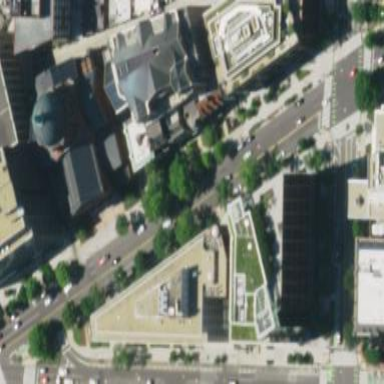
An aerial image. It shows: Office building.